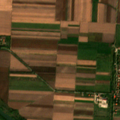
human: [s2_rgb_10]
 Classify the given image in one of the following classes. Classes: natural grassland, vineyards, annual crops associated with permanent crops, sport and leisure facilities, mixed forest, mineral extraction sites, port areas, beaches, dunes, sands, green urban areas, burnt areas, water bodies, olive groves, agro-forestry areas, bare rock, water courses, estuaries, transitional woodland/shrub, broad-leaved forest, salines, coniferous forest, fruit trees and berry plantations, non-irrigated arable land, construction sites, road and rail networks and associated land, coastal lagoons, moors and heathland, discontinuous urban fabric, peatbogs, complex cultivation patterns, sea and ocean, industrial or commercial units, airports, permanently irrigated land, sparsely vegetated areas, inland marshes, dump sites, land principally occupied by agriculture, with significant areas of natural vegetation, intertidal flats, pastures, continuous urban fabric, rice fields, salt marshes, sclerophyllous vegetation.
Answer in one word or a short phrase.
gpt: discontinuous urban fabric, non-irrigated arable land, water courses